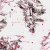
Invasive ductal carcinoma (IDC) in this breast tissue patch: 0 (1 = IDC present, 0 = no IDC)